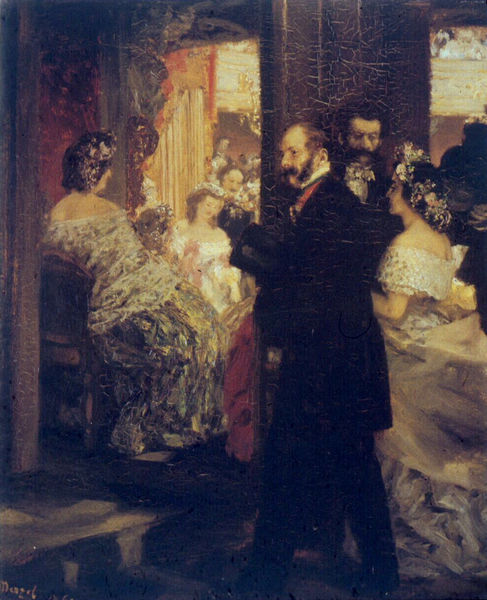
Titel: Im Opernhaus
Künstler: Adolph Menzel
Standort: Hamburg
Institution: Kunsthalle
Schlagwörter: blau, dunkel, gemälde, mann, schatten, weiß, frauen, gelb, grün, impressionismus, menschen, ocker, sitzen, abend, blume, blumen, damen, elegant, frau, frisur, hell, holz, hut, kleid, kleider, licht, männer, orange, raum, schmuck, schwarz, stuhl, tür, zimmer, ölbild, blüten, dame, haus, rot, ball, fest, gesellschaft, gespräch, herren, mode, tanz, zylinder, alt, anzug, anzüge, bart, bärte, feier, hemd, jung, schnurrbart, barock, haarschmuck, kleidung, kragen, mensch, silber, spitze, stehen, bildnis, porträt, rückenlehne, schauen, signatur, spiegel, vorhang, öl, gehen, gewand, gold, interieur, realismus, reich, sitzend, stoff, stoffe, paar, spitzen, aufführung, konzert, oper, theater, schultern, schön, seide, genre, unterhaltung, zuschauer, risse, empore, loge, rang, saal, ölgemälde, treppe, frack, braut, salon, krawatte, monet, manet, robe, durchgang, menzel, stufe, podest, rüschen, fliege, frühling, zuschauerraum, schulterfrei, berlin, gala, backenbart, haarkranz, koteletten, räume, kranz, orgel, firnis, gesellscahft, empfang, blumenkranz, blütenkranz, königin, klei, kopfschmuck, schauspielhaus, veranstaltung, blumenkränze, ballkleid, roben, reifröcke, adolph menzel, sääule, geawand, geselschaft, abendgarderobe, juwelen, talt, gesellschat, opernabend, amüsement, dekolletes, 18. jahrhundert, zwierbelbart, abendveranstaltung, harkranz